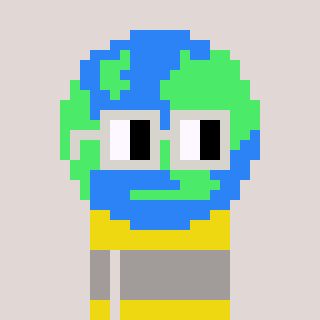
a pixel art character with square light gray glasses, a earth-shaped head and a yellow-colored body on a warm background